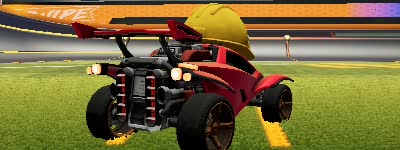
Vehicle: octane